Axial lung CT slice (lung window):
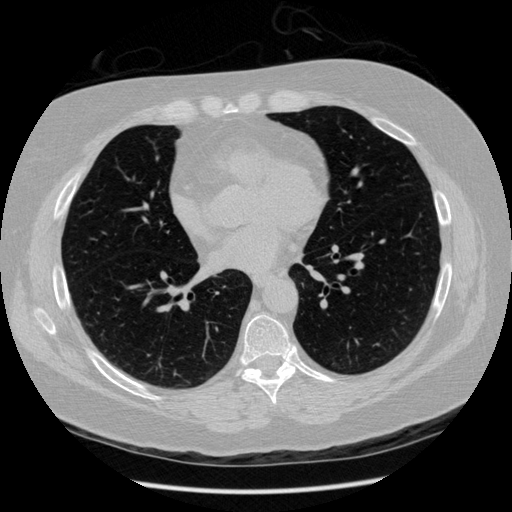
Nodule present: no